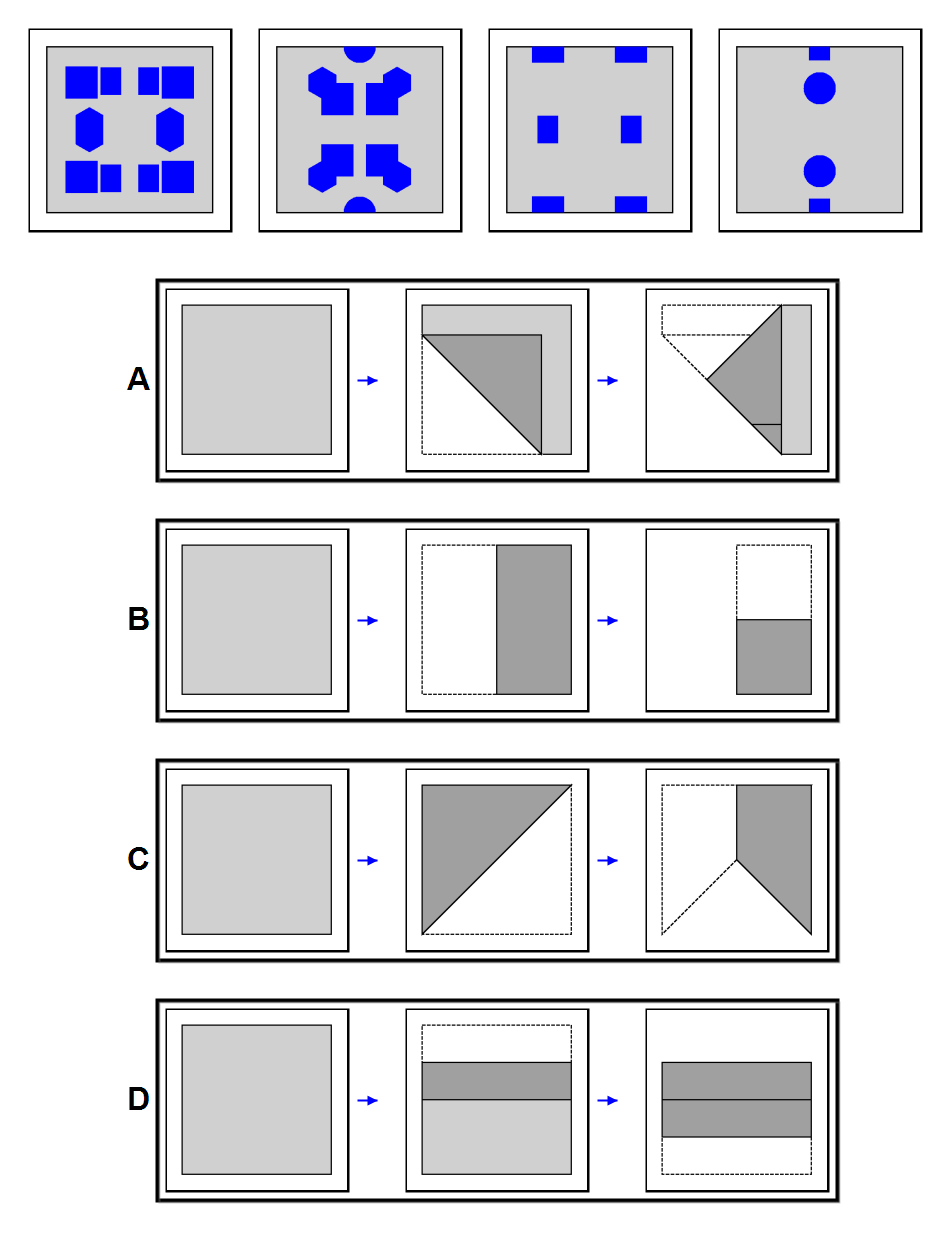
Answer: B